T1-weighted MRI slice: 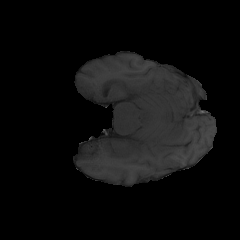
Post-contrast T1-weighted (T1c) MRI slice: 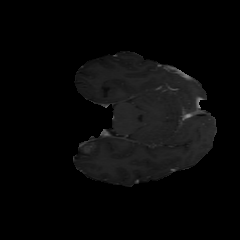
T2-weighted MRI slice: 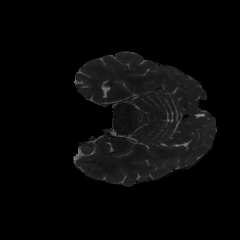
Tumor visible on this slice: yes